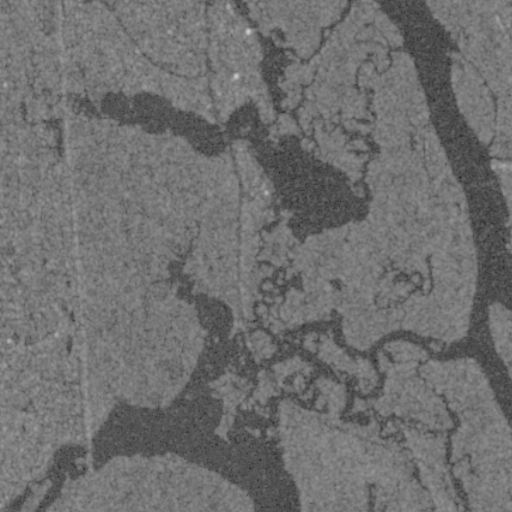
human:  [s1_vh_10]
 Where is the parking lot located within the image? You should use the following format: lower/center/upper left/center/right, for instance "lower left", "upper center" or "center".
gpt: The parking lot is located in the lower left of the image.
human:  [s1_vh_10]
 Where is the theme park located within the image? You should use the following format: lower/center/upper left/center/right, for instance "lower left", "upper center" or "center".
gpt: The theme park is located in the upper left of the image.
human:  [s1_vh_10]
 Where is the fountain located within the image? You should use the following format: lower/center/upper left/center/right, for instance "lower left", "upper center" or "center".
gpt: The fountain is located in the lower left of the image.
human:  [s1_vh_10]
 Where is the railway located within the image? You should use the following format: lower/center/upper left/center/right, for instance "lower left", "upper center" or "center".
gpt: The railway is located in the left of the image.
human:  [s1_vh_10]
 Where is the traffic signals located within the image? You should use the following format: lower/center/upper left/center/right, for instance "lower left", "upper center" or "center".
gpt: The traffic signals is located in the upper center of the image.
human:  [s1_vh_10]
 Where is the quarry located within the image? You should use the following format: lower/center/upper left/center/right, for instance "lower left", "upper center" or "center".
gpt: There is no quarry in the image.

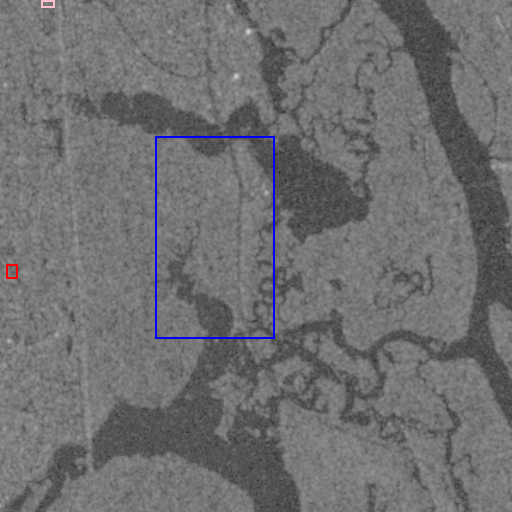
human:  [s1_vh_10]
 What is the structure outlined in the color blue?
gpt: The structure outlined in blue is a park.
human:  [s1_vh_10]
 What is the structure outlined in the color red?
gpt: The structure outlined in red is a parking lot.
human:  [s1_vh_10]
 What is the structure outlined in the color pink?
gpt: The structure outlined in pink is a theme park.
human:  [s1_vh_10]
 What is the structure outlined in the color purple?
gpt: There is no purple outline.